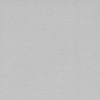
Label: dusty